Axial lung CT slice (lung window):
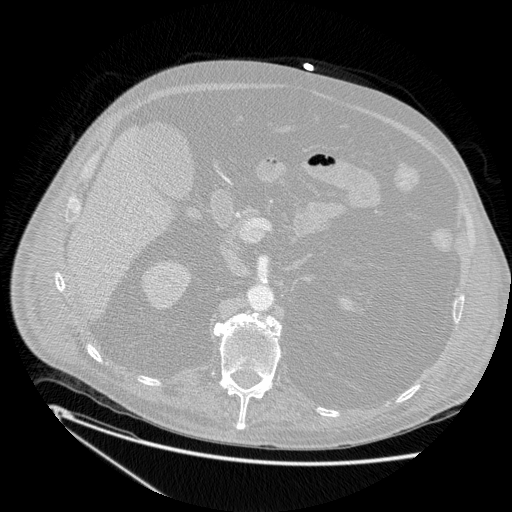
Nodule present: no